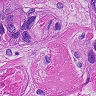
Metastatic tissue present: yes